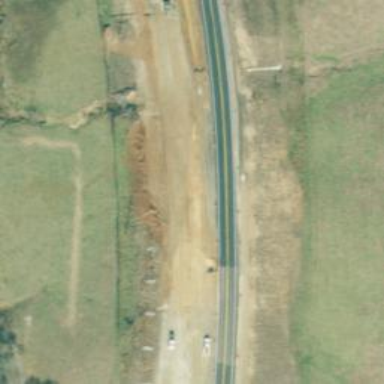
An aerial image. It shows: Asphalt highway with dual carriageway.